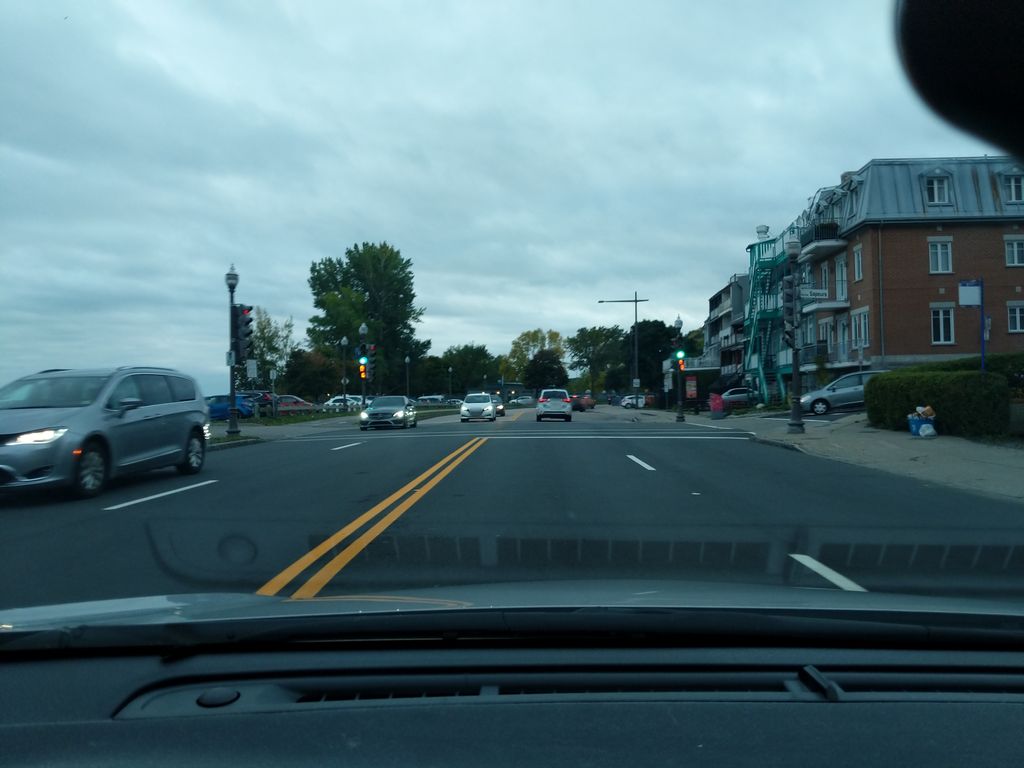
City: quebec_city